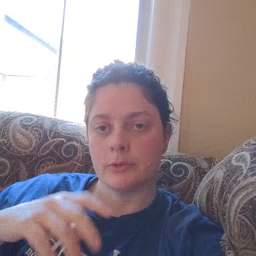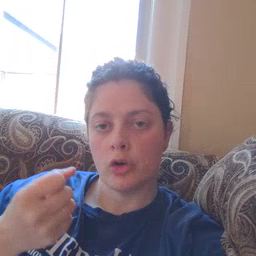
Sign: car